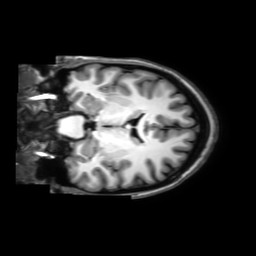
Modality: T1w
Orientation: coronal
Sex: female
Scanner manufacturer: philips
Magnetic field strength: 3 T
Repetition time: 0.01233 s
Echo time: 0.003478 s